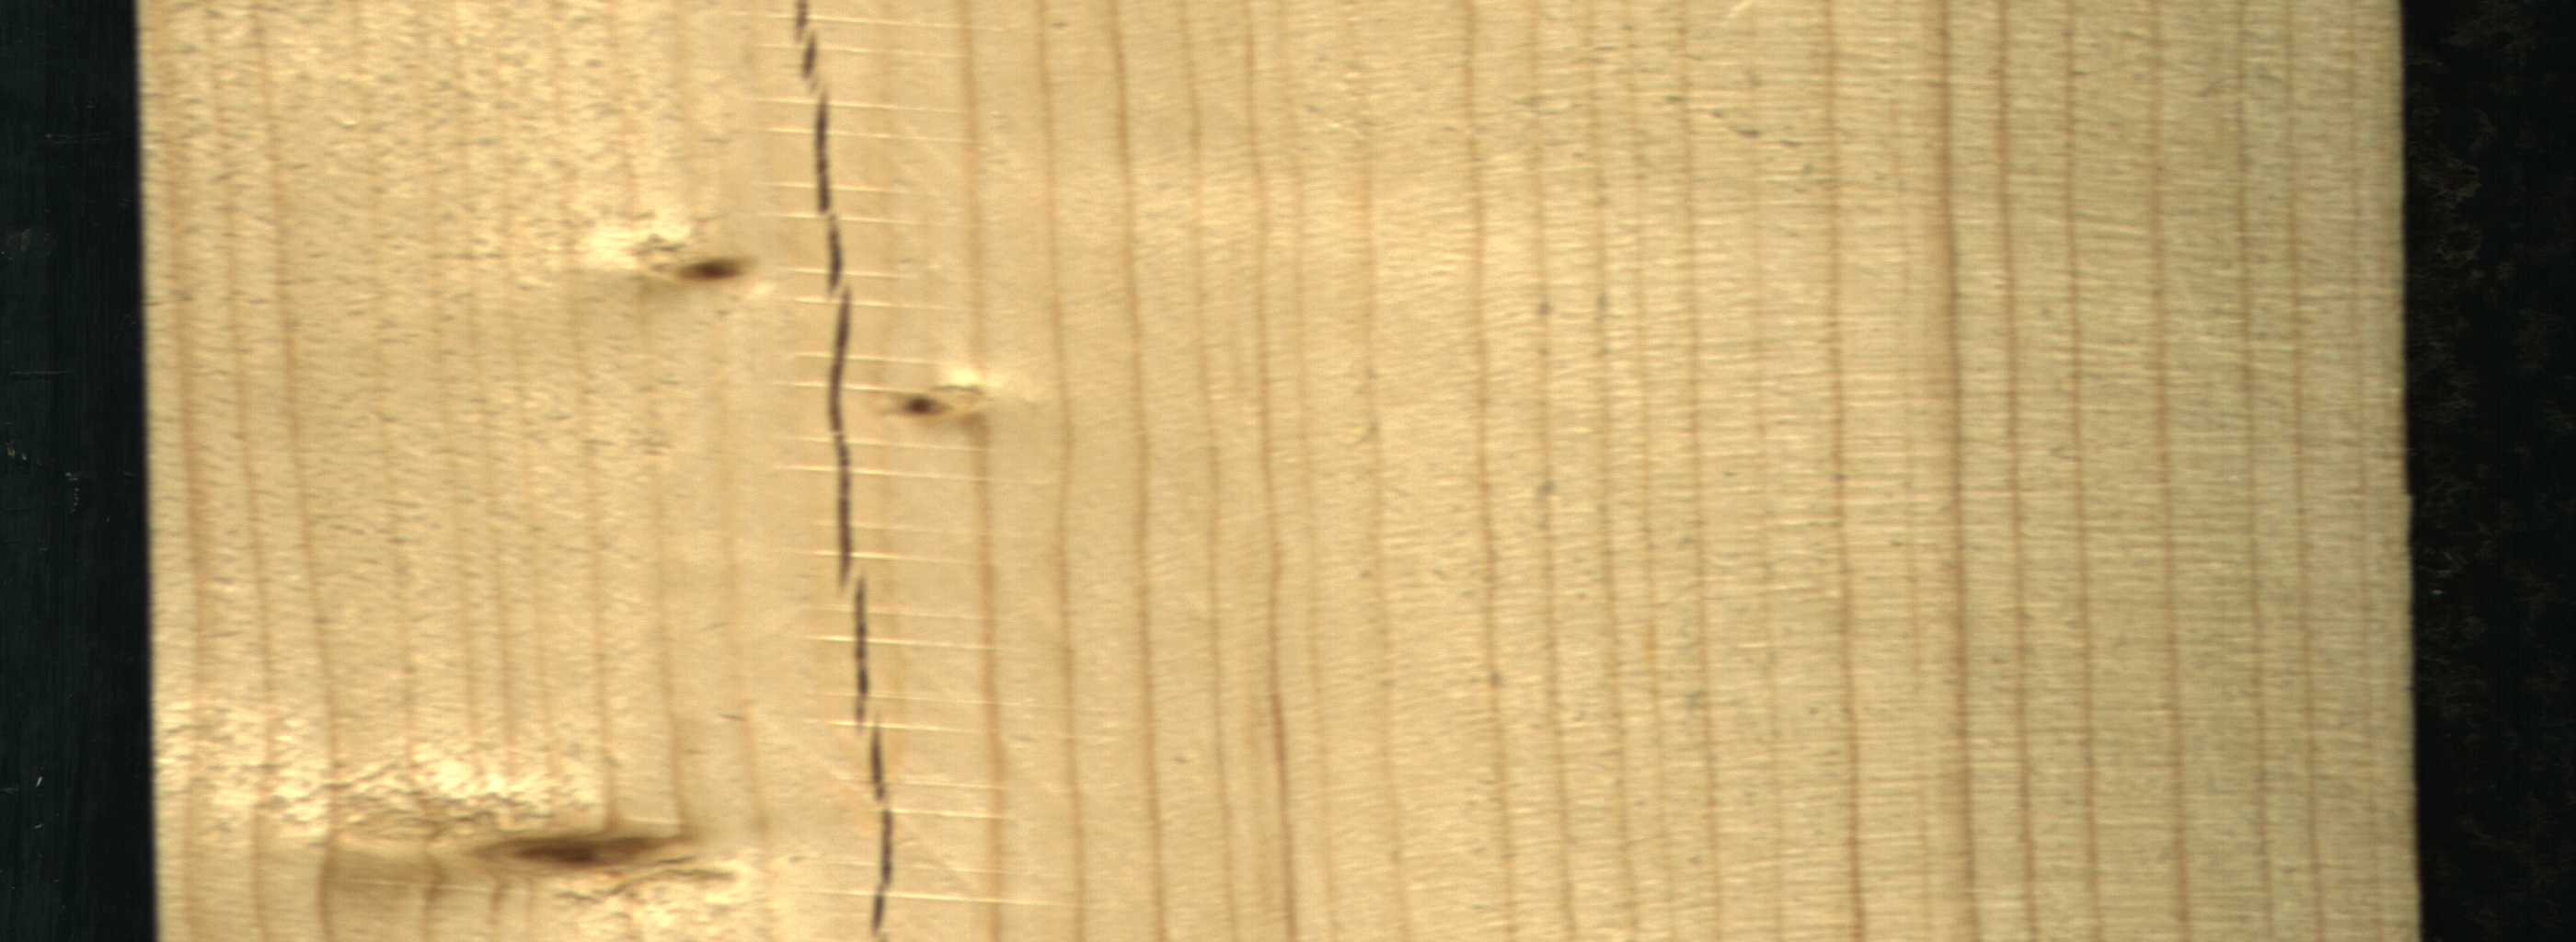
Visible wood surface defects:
Crack
Live_Knot
Live_Knot